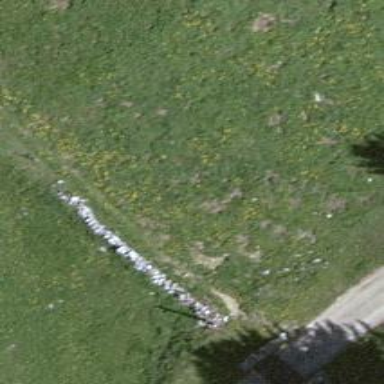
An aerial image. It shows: Wall barrier.